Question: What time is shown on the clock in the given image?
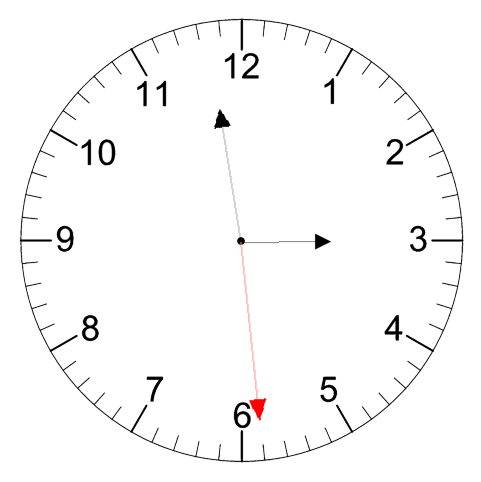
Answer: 02:58:29